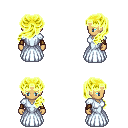
a pixel art fantasy rpg character, female body template, human, tanned skin, underdress, teal pants, gold princess hairstyle, cloth bracers, black slippers, four views (front, back, left, right), 2x2 character sprite sheet, small pixel art, hard edges, no anti-aliasing